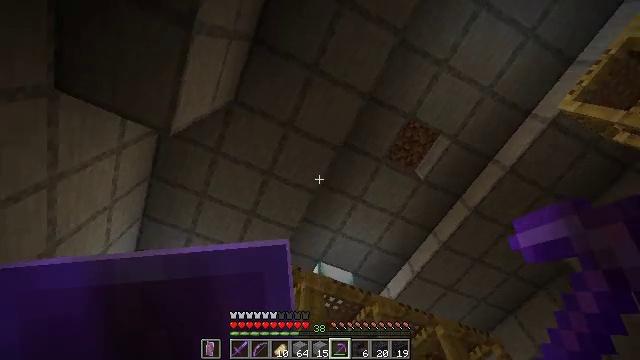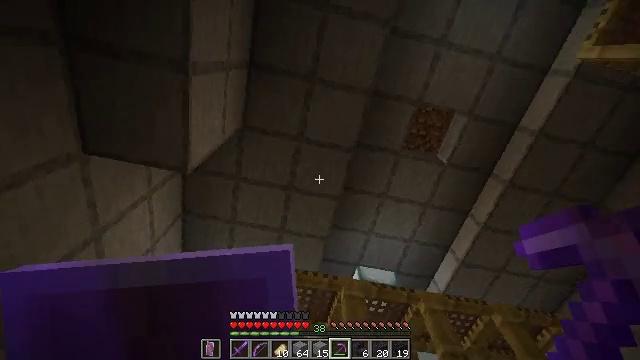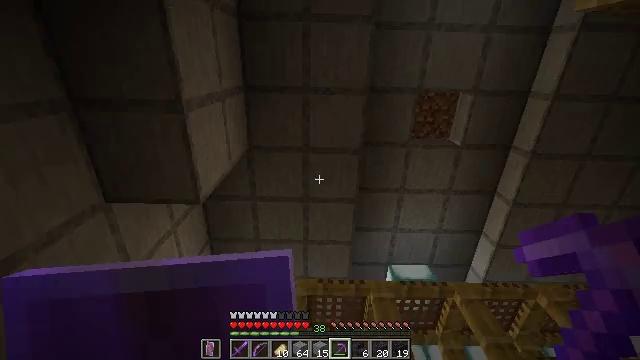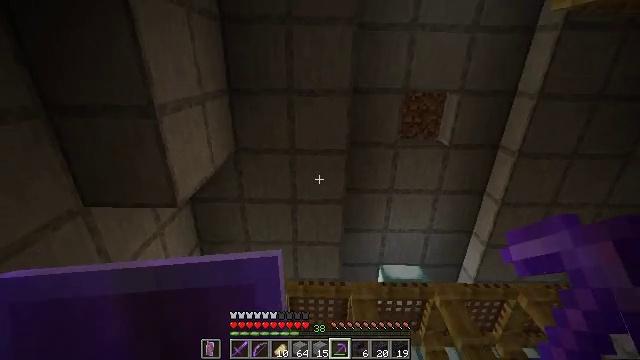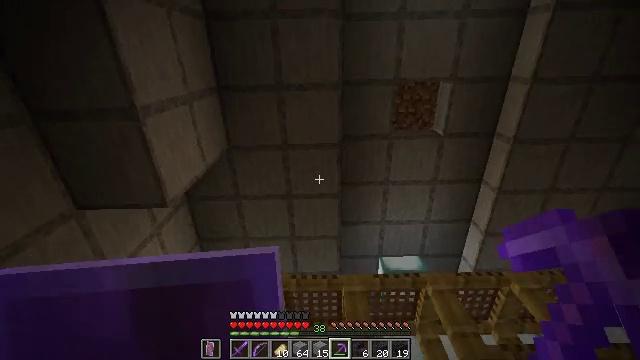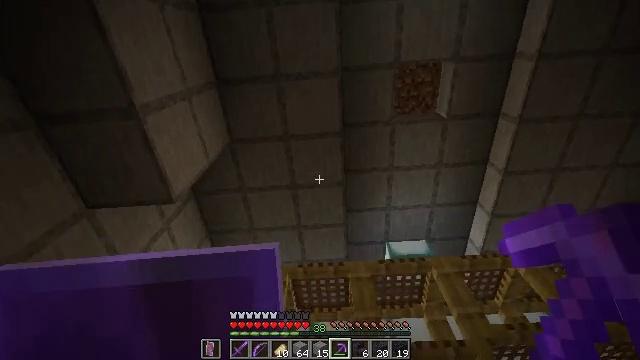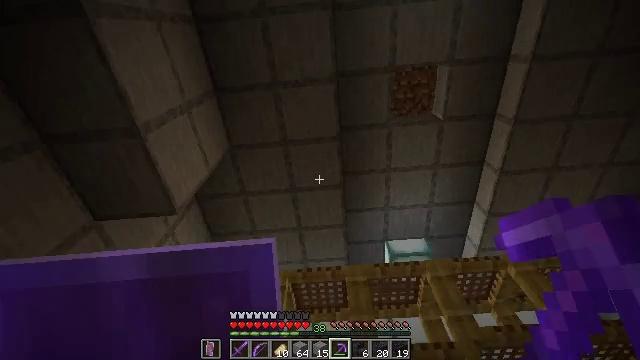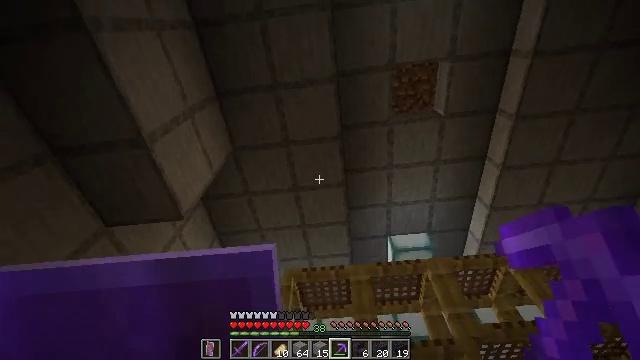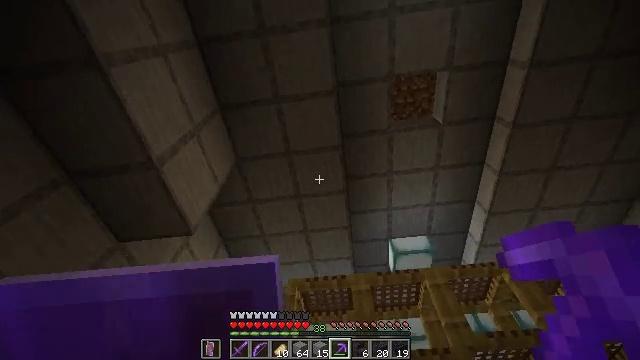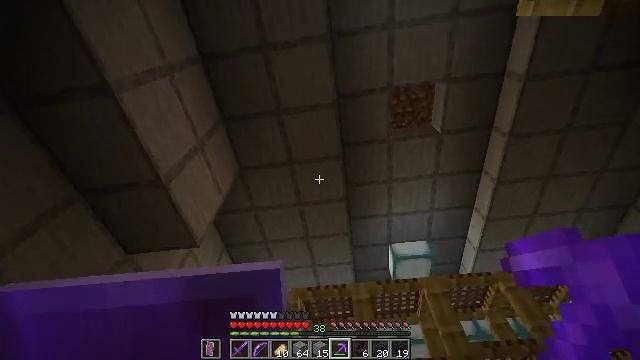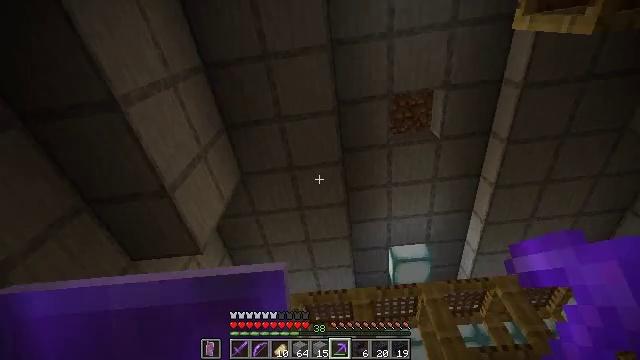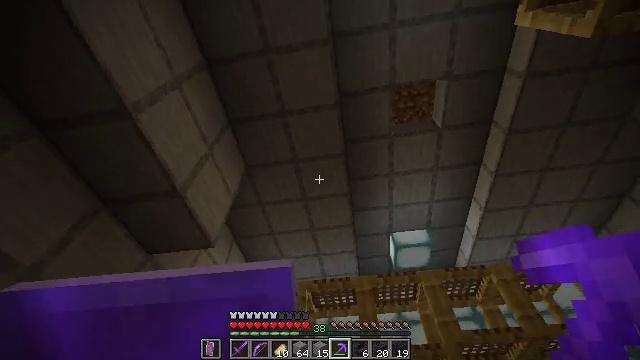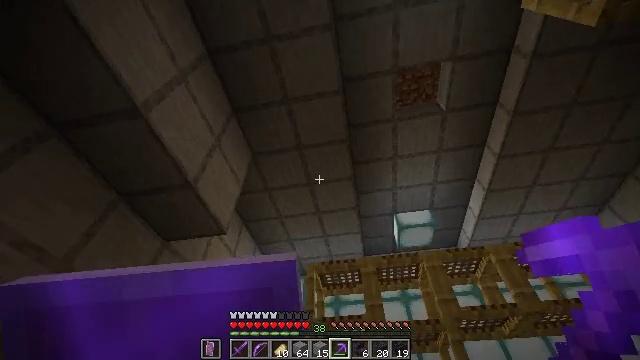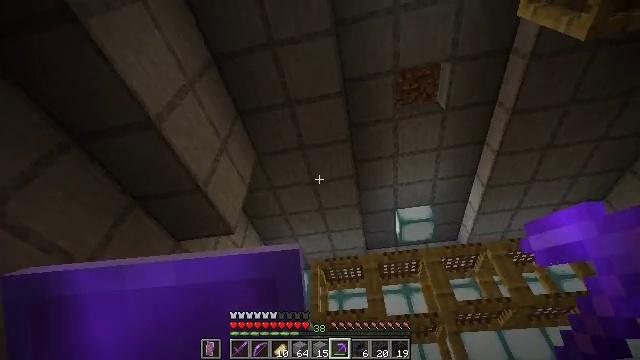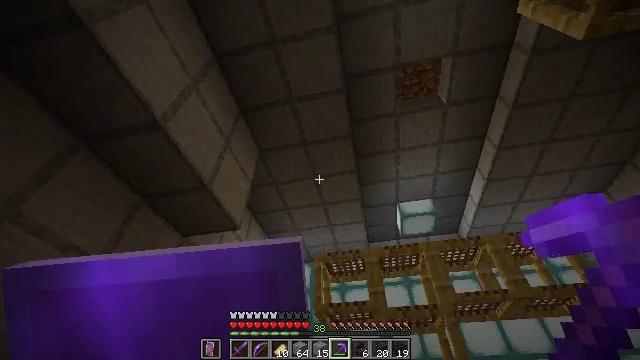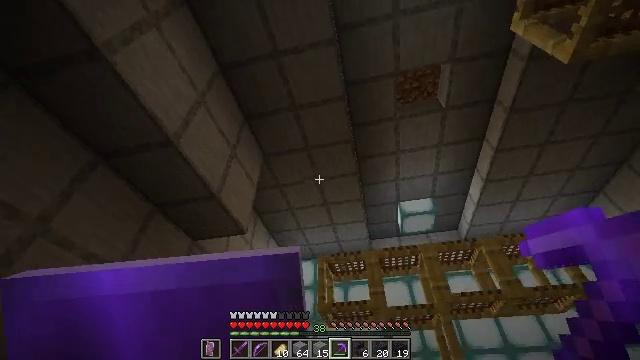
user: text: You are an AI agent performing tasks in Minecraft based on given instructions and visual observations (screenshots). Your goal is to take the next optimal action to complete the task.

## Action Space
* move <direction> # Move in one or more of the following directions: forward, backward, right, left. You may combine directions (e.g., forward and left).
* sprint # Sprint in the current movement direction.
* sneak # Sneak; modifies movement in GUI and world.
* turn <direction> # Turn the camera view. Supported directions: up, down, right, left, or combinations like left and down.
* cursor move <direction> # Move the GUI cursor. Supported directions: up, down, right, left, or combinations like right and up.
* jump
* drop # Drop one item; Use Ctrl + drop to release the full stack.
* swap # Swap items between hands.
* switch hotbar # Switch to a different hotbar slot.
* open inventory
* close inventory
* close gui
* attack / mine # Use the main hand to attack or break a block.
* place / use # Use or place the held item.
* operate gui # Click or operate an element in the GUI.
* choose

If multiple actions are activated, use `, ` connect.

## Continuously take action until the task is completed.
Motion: motion action
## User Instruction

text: Mine the smooth stone.
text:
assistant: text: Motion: move right, turn left and up
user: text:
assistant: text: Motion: move right, turn left and up
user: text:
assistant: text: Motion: move right
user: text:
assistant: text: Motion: turn left and down
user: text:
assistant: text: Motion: move back, turn left and down
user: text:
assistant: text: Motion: move back, turn left and down
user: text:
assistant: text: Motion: move back, turn left and down
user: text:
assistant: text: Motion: move back
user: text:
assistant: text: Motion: move back
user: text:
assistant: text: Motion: move back
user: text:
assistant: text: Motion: move back, turn down
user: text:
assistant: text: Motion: move back, turn left and down
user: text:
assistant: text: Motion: move back, turn down
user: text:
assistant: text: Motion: move back, turn down
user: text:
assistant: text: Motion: move back, turn down
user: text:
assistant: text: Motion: turn down
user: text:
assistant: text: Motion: turn left and down
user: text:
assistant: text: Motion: turn left and down
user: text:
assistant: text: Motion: turn down
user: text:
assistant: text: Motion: turn down
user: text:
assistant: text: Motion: turn left and down
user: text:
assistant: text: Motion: turn left and down
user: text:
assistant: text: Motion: turn left and down
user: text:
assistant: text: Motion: no_op
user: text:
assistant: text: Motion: no_op
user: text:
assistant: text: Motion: no_op
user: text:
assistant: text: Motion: no_op
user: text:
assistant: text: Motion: no_op
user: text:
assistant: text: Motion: no_op
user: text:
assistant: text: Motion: no_op